Question: I'm writing small visualization project which suppose to show vector field around few charged bodies.
My problem is next:
I don't know how to update quiver field after moving circle (charged particle) from primary position.
Link to image, because my reputation is too low. I'm practically new with stackoverflow.

'''
from pylab import *
from scipy import *
import matplotlib.pyplot as plt
import matplotlib.patches as patches
import scipy.constants as const
skr = const.pi*const.epsilon_0*4
class DraggablePoint:
def __init__(self, p, q0):
self.q = q0
self.point = p
self.c_kruznice = p.center
self.press = None
def connect(self):
self.cidpress = self.point.figure.canvas.mpl_connect('button_press_event', self.button_press_event)
self.cidrelease = self.point.figure.canvas.mpl_connect('button_release_event',self.button_release_event)
self.cidmotion = self.point.figure.canvas.mpl_connect('motion_notify_event', self.motion_notify_event)
def disconnect(self):
self.point.figure.canvas.mpl_disconnect(self.cidpress)
self.point.figure.canvas.mpl_disconnect(self.cidrelease)
self.point.figure.canvas.mpl_disconnect(self.cidmotion)
def button_press_event(self,event):
if event.inaxes != self.point.axes:
return
contains = self.point.contains(event)[0]
if not contains: return
self.press = self.point.center, event.xdata, event.ydata
def button_release_event(self,event):
self.press = None
self.point.figure.canvas.draw()
def motion_notify_event(self, event):
if self.press is None: return
if event.inaxes != self.point.axes: return
self.point.center, xpress, ypress = self.press
dx = event.xdata - xpress
dy = event.ydata - ypress
self.point.center = (self.point.center[0]+dx, self.point.center[1]+dy)
print(self.point.center)
self.point.figure.canvas.draw()
if __name__ == '__main__':
f_s=0.3
def R(x,y):
r=np.sqrt(x**2+y**2)+f_s
return r
def polje(tela, X, Y):
Ex = 0
Ey = 0
for i in range(len(tela)):
r=R(tela[i].c_kruznice[0] - X, tela[i].c_kruznice[1] - Y )
ex = X - tela[i].c_kruznice[0]
ey = Y - tela[i].c_kruznice[1]
Ex += (tela[i].q/skr)*(1/(r+f_s)**3)*ex
Ey += (tela[i].q/skr)*(1/(r+f_s)**3)*ey
return Ex, Ey
fig = plt.figure(figsize=(8,8))
ax = fig.add_axes([0.05,0.05,0.92,0.92])
ax.set_xlim(-6,6)
ax.set_ylim(-6,6)
scale = 0.2
X,Y=np.mgrid[-5:5:scale, -5:5:scale]
circles = []
q=3*const.e
s=abs(q)
sx=sqrt(s/np.pi)*1e8*5
circle2 = patches.Circle((3,0.3), 0.3, fc='r', alpha=0.5, picker=True)
circle1 = patches.Circle((0.7,0.3), 0.3, fc='r', alpha=0.5, picker=True)
circle = patches.Circle((-4,0.3), 0.3, fc='b', alpha=0.5, picker=True)
circles.append(ax.add_patch(circle1))
circles.append(ax.add_patch(circle))
circles.append(ax.add_patch(circle2))
drs = []
for c in circles:
print(c.center[0])
dr = DraggablePoint(c,-1)
dr.connect()
drs.append(dr)
racun=polje(drs, X, Y)
ax.quiver(X,Y,racun[0],racun[1], color='r', alpha=0.5)
ax.quiver(X,Y,racun[0],racun[1], edgecolor='k', facecolor='None', linewidth =.5)
plt.show ()
'''
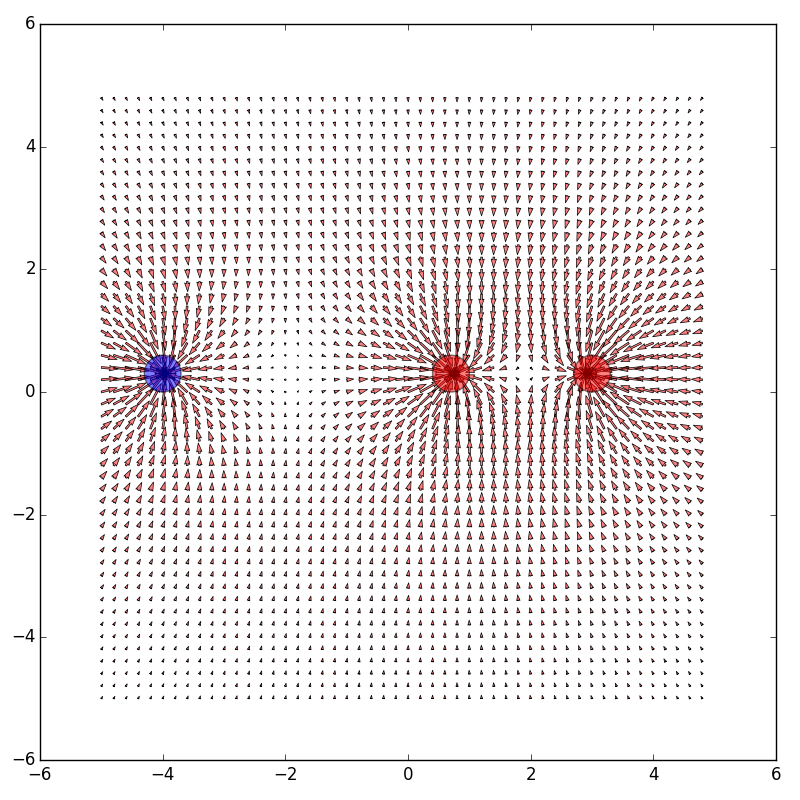
Answer: I am also new here, so I will try to help as much as I can.
Solution which was logical for me is to give index for your circles. Any time you move a circle your class calls function 'button_release_event' as much circles as you have. So, when it comes to last circle (with specific index which you gave it) you just need to erase your plot, and do it all over again (you need to draw circles and field).
Interesting part is that when it is checking circles it will always finish on first one, with index 0. I am not sure why is it happening, but it is great because it is independent of how many circles you have on your graph.
Also, you need to have line 'self.c_kruznice = self.point.center[0], self.point.center[1]', because it will update the center of your point which you dragged so that it can calculate the field. And the crucial part: use 'plt.draw()' for drawing field because only than it will update your field after dragging circle. Because 'plt.show()' wait for you to finish everything to draw it (that's why it draw when you start your next drag), but 'plt.draw()' do it at the time of release.
Edit: You need to clear list 'circles' before you re-plot (I edited code).
Here is the code with this idea.
'''
from pylab import *
from scipy import *
import matplotlib.pyplot as plt
import matplotlib.patches as patches
import scipy.constants as const
skr = const.pi*const.epsilon_0*4
class DraggablePoint:
global Polje
def __init__(self, p, q0, ind):
self.q = q0
self.point = p
self.c_kruznice = p.center
self.press = None
self.indeks = ind
def connect(self):
self.cidpress = self.point.figure.canvas.mpl_connect('button_press_event', self.button_press_event)
self.cidrelease = self.point.figure.canvas.mpl_connect('button_release_event',self.button_release_event)
self.cidmotion = self.point.figure.canvas.mpl_connect('motion_notify_event', self.motion_notify_event)
def disconnect(self):
self.point.figure.canvas.mpl_disconnect(self.cidpress)
self.point.figure.canvas.mpl_disconnect(self.cidrelease)
self.point.figure.canvas.mpl_disconnect(self.cidmotion)
def button_press_event(self,event):
if event.inaxes != self.point.axes:
return
contains = self.point.contains(event)[0]
if not contains: return
self.press = self.point.center, event.xdata, event.ydata
def button_release_event(self,event):
self.press = None
self.point.figure.canvas.draw()
# This is the part which will erase field
# and draw for us new one
self.c_kruznice = self.point.center[0], self.point.center[1]
if self.indeks == 0:
racun = polje(drs, X, Y)
ax.cla()
circles = []
circles.append(ax.add_patch(circle1))
circles.append(ax.add_patch(circle))
circles.append(ax.add_patch(circle2))
circles.append(ax.add_patch(circle3))
ax.quiver(X,Y,racun[0],racun[1], color='r', alpha=0.5)
ax.quiver(X,Y,racun[0],racun[1], edgecolor='k', facecolor='None', linewidth =.5)
plt.draw()
def motion_notify_event(self, event):
if self.press is None: return
if event.inaxes != self.point.axes: returnO
self.point.center, xpress, ypress = self.press
dx = event.xdata - xpress
dy = event.ydata - ypress
self.point.center = (self.point.center[0]+dx, self.point.center[1]+dy)
self.point.figure.canvas.draw()
if __name__ == '__main__':
f_s=0.3
def R(x,y):
r=np.sqrt(x**2+y**2)+f_s
return r
def polje(tela, X, Y):
Ex = 0
Ey = 0
for i in range(len(tela)):
r = R(tela[i].c_kruznice[0] - X, tela[i].c_kruznice[1] - Y )
ex = X - tela[i].c_kruznice[0]
ey = Y - tela[i].c_kruznice[1]
Ex += (tela[i].q/skr)*(1/(r+f_s)**3)*ex
Ey += (tela[i].q/skr)*(1/(r+f_s)**3)*ey
return Ex, Ey
fig = plt.figure(figsize=(8,8))
ax = fig.add_axes([0.05,0.05,0.92,0.92])
ax.set_xlim(-6,6)
ax.set_ylim(-6,6)
scale = 0.2
X,Y=np.mgrid[-5:5:scale, -5:5:scale]
circles = []
q=3*const.e
s=abs(q)
sx=sqrt(s/np.pi)*1e8*5
circle2 = patches.Circle((2,3), 0.3, fc='r', alpha=0.5, picker=True)
circle1 = patches.Circle((2,-3), 0.3, fc='r', alpha=0.5, picker=True)
circle = patches.Circle((-2,3), 0.3, fc='b', alpha=0.5, picker=True)
circle3 = patches.Circle((-2,-3), 0.3, fc = 'b', alpha = 0.5, picker = True )
circles.append(ax.add_patch(circle1))
circles.append(ax.add_patch(circle))
circles.append(ax.add_patch(circle2))
circles.append(ax.add_patch(circle3))
drs = []
i = 0
q = [-1, 1, -1, 1]
for c in circles:
dr = DraggablePoint(c, q[i], i)
dr.connect()
drs.append(dr)
i += 1
racun = polje(drs, X, Y)
ax.quiver(X,Y,racun[0],racun[1], color='r', alpha=0.5)
ax.quiver(X,Y,racun[0],racun[1], edgecolor='k', facecolor='None', linewidth =.5)
plt.show()
'''